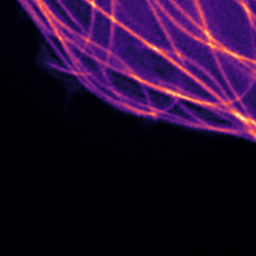
Label: Super-resolution Microtubules image